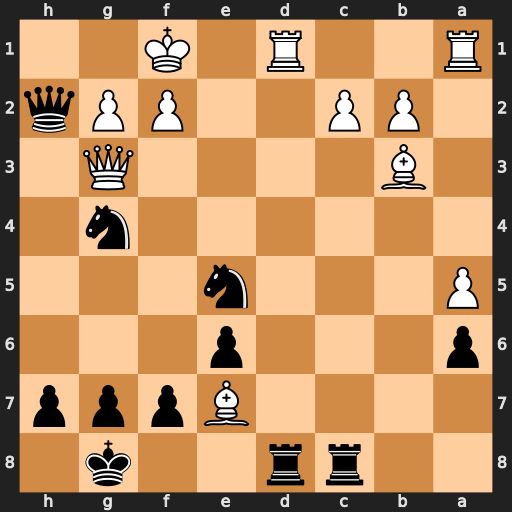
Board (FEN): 2rr2k1/4Bppp/p3p3/P3n3/6n1/1B4Q1/1PP2PPq/R2R1K2
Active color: b
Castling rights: -
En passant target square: -
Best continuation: Rxd1+ Rxd1 Qxg3